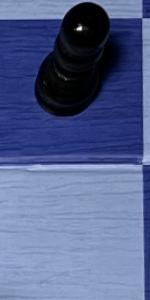
Label: Empty